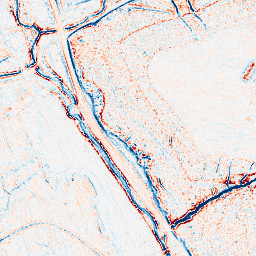
Category: edge_preserving
Decomposition family: anisotropic_diffusion
Decomposition parameters: iterations: 10
kappa: 50
gamma: 0.1
Upsampling method: quadratic
Upsampling parameters: scale: 4
Upsampling scale: 4